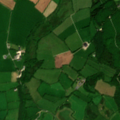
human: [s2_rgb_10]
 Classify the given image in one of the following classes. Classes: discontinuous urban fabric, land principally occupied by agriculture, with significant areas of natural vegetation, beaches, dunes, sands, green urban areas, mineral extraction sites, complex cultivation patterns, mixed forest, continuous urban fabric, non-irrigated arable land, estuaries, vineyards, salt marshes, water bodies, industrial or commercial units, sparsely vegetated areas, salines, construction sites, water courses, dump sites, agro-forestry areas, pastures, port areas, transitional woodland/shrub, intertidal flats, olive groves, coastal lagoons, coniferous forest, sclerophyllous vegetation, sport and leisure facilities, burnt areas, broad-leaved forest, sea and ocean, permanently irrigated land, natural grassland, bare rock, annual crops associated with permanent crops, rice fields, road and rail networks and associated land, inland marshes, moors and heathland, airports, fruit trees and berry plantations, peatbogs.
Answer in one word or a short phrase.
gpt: non-irrigated arable land, pastures, coniferous forest